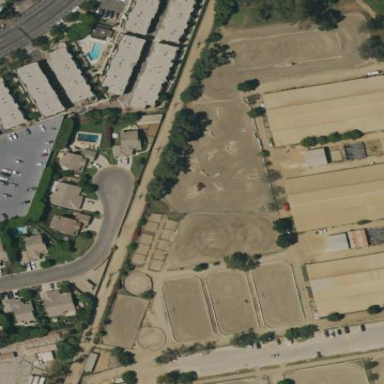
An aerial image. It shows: Equestrian pitch for leisure land sports.